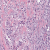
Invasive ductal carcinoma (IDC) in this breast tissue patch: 1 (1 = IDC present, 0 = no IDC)